Question: Now it is a report with a in which the records are like and the details row can have one or more records based on the main tablix rows
To elucidate the problem, plz have a look

---
Did some search here and there, but not able to figure out how to accomplish this.
Sub-reports inside the tablix cell, but how will it keep the track of the current row
One thing more : Do I need to create two separate datasets for this and bind accordingly or write query as a single dataset and do some ?
any ideas !
P.S: reports for web application
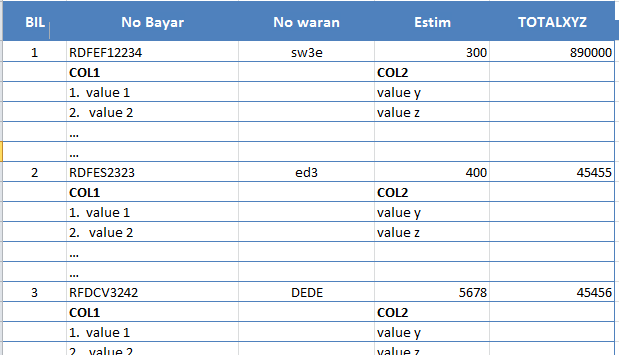
Answer: create report with subreport will solve your problem
1. you can create one report with one dataset with (BIL NoB NoW Est TotalXYZ) columns.
2. Now link that subreport with the BIL
3. Now link subreport with main report the BIL (FK)
Hope this help